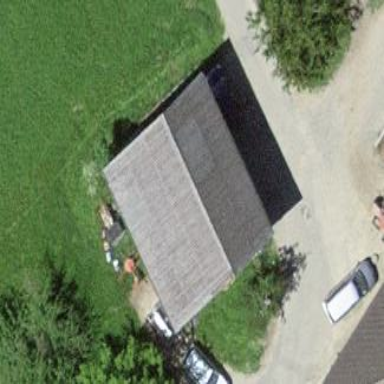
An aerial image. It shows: Barn.